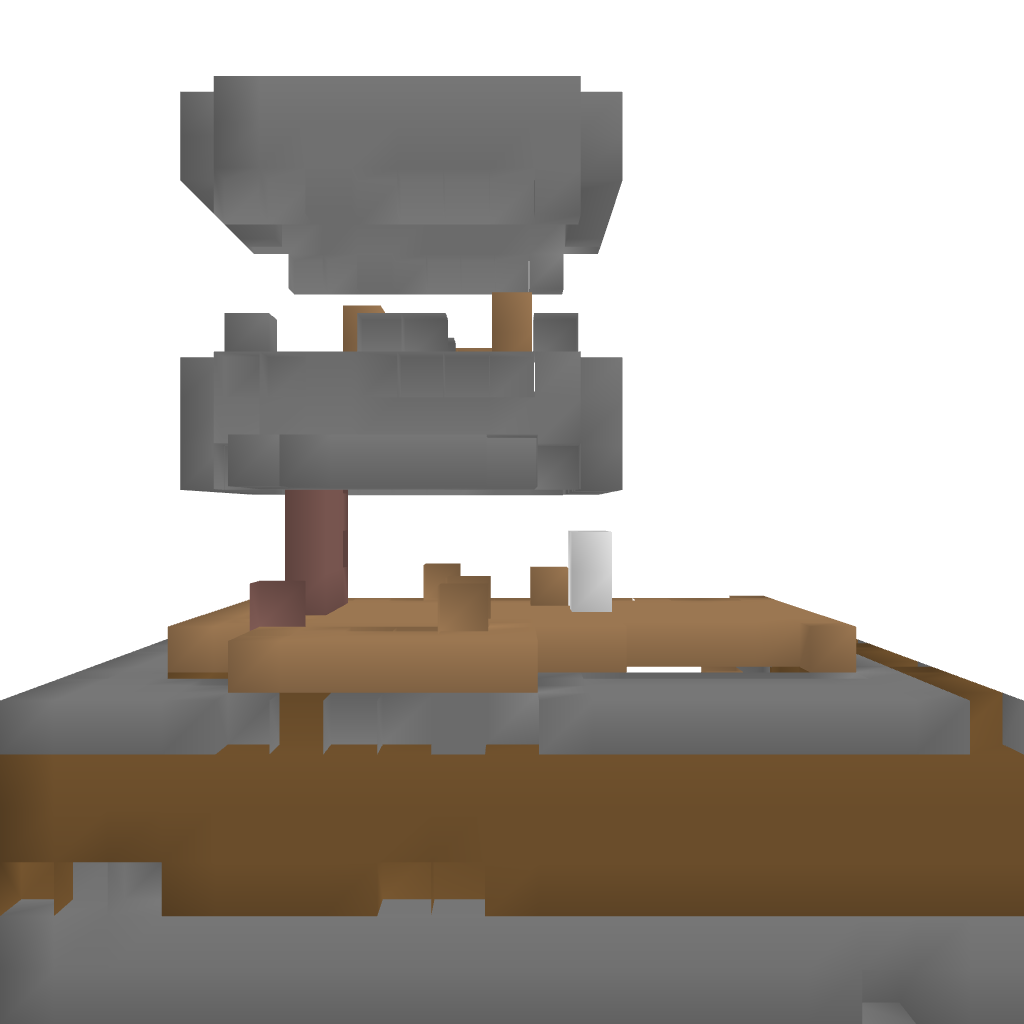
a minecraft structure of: Simple Modern Home bad low quality